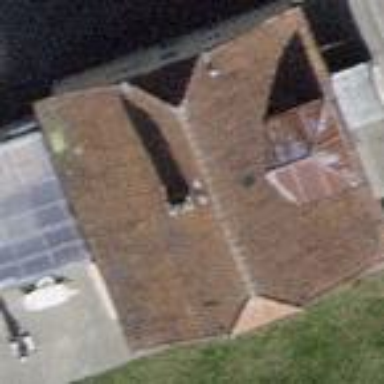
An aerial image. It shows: Detached building with half-hipped roof.